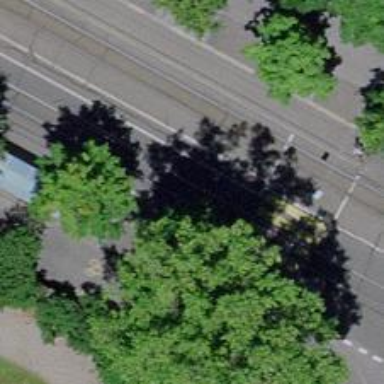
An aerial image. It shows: Tram stop with public transport connection.